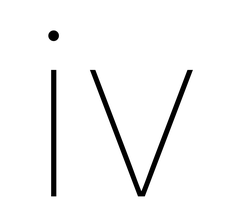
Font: Inter_Thin